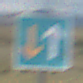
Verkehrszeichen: VorrangVorGegenverkehr
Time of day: Midday
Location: Outdoor (Nature)
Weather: PartlyCloudy
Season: NotSpecified
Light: Natural